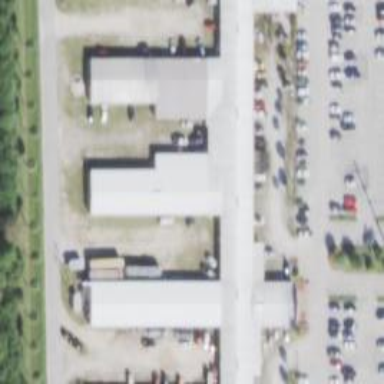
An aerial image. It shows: Marketplace.